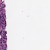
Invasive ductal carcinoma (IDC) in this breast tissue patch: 1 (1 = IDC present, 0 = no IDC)